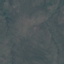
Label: HerbaceousVegetation